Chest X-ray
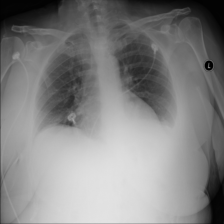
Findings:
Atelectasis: negative
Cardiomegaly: negative
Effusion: positive
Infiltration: negative
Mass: negative
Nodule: negative
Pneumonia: negative
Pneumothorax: negative
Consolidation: positive
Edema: negative
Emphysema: negative
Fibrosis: negative
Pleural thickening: negative
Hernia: negative